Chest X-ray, AP view. Patient: 47 years old, sex M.
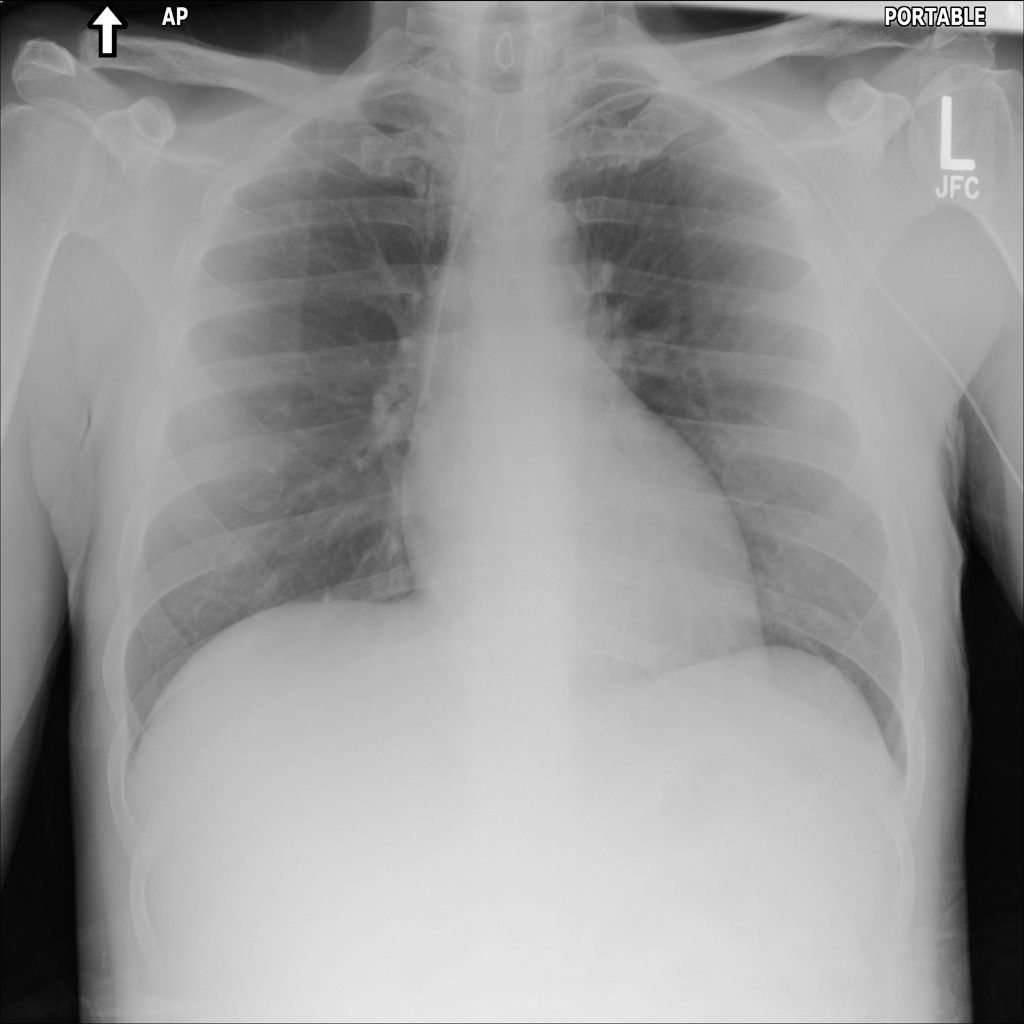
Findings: No Finding